Question: I have been lucky to avoid Matlab for a longtime now. However I need to export for my colleague such a list which is ,are of 384 list of 8 disks coordinate and radius.
What type of Export Format would be a convenient for her to draw those back from Matlab ?

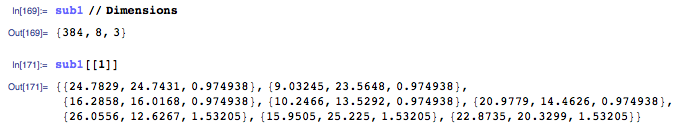
Answer: 'Export' can export to <URL>. I suppose your colleague should be able to import those.
Matlab also <URL> formats should work as well.